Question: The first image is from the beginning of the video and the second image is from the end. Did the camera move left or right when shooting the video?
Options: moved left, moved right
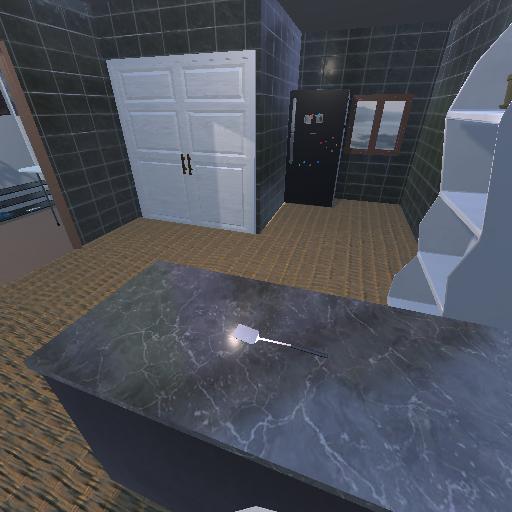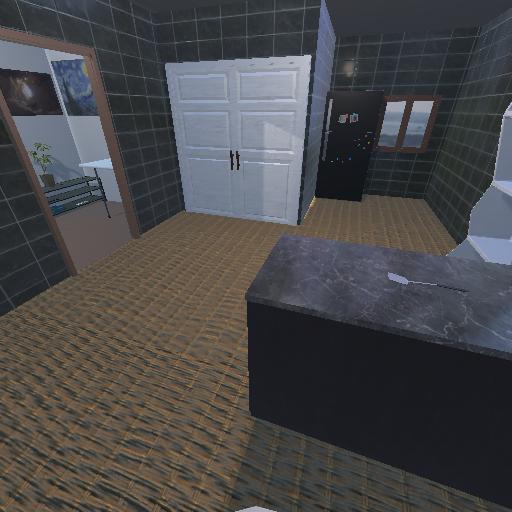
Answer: moved left